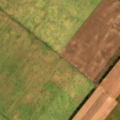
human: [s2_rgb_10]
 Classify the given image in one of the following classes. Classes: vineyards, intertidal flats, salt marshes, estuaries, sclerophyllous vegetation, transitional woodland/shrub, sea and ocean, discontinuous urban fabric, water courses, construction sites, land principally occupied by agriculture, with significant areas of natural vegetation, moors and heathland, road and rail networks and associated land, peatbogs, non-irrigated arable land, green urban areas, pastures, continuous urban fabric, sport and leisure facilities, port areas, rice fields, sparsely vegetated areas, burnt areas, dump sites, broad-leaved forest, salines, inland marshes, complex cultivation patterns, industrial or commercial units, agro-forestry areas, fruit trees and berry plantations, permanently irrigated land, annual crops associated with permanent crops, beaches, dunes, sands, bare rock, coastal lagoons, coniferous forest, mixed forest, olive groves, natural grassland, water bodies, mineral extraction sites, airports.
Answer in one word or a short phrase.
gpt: non-irrigated arable land